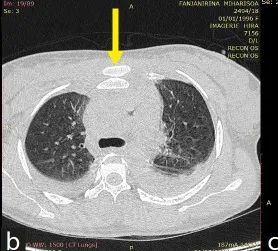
(b) Axial CT scan showing manubriosternal
joint dislocation and bilateral haemothorax.
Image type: radiology (ct)